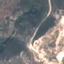
Land use / land cover: HerbaceousVegetation